Field crop: maize
Growth stage: 2
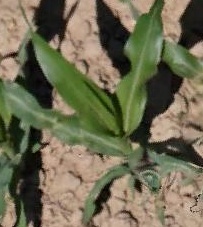
Species: maize